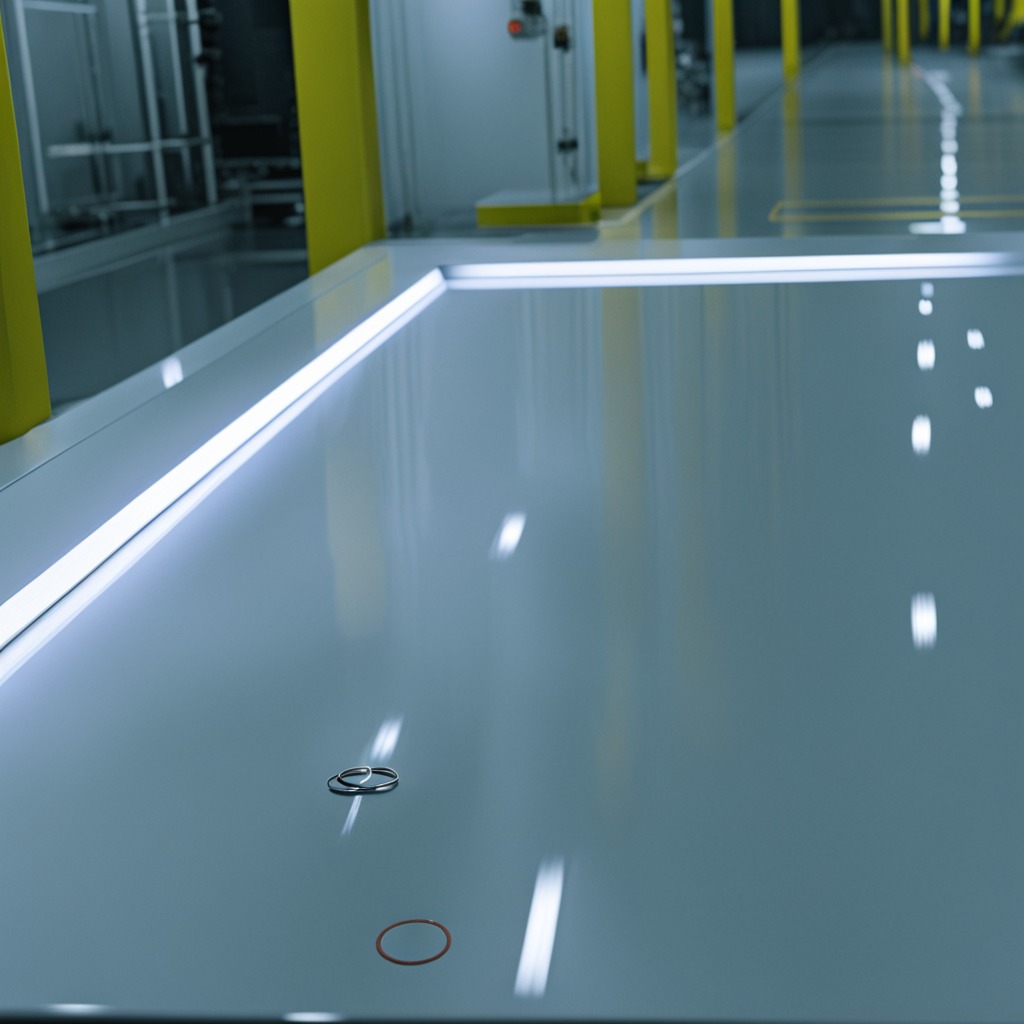
A rubber O-ring is lying on the table in a ship maintenance bay industrial lighting.